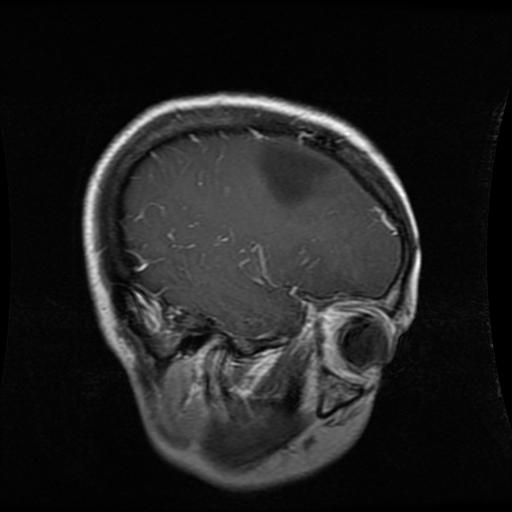
Label: glioma